Question: i'm trying to get started with MVC (using .net core).
Here is the controller method:
'''
[HttpGet]
public IActionResult Contacts()
{
//THIS RENDERS THE VIEW AS HTML
//return View(Mapper.Map<List<WebContacts.Business.Contact>, List<ContactsViewModel>>(WebContacts.Business.Contact.GetContacts().ToList()));
// THIS DISPLAYS THE RETURNED JSON Object
return Ok(Mapper.Map<List<WebContacts.Business.Contact>, List<ContactsViewModel>>(WebContacts.Business.Contact.GetContacts().ToList()));
}
'''
In the controller if I return View(); it renders the razor partial view as expected (html etc), if i use
Return OK() i just get the JSON
Thanks for any help.
ID
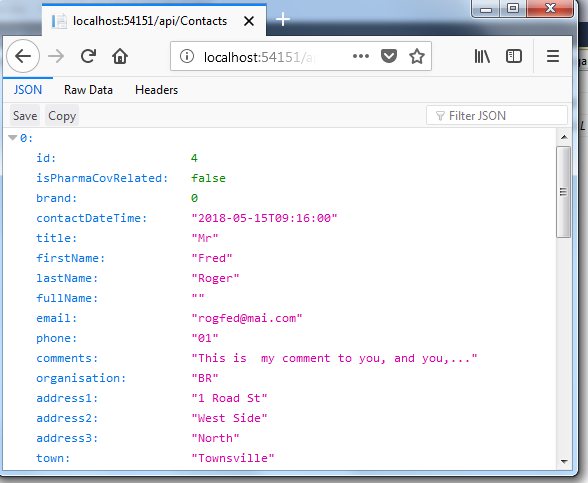
Answer: return OK(object) sends a HTTP response to the client containing the object. return View(object) passes processing over to the view engine which returns HTML to the client. What problem are you trying to resolve?